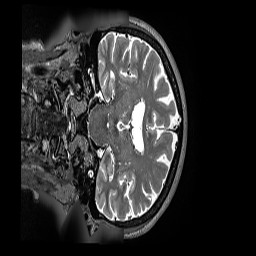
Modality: T2w
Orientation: coronal
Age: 77
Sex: female